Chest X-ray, AP view. Patient: 42 years old, sex M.
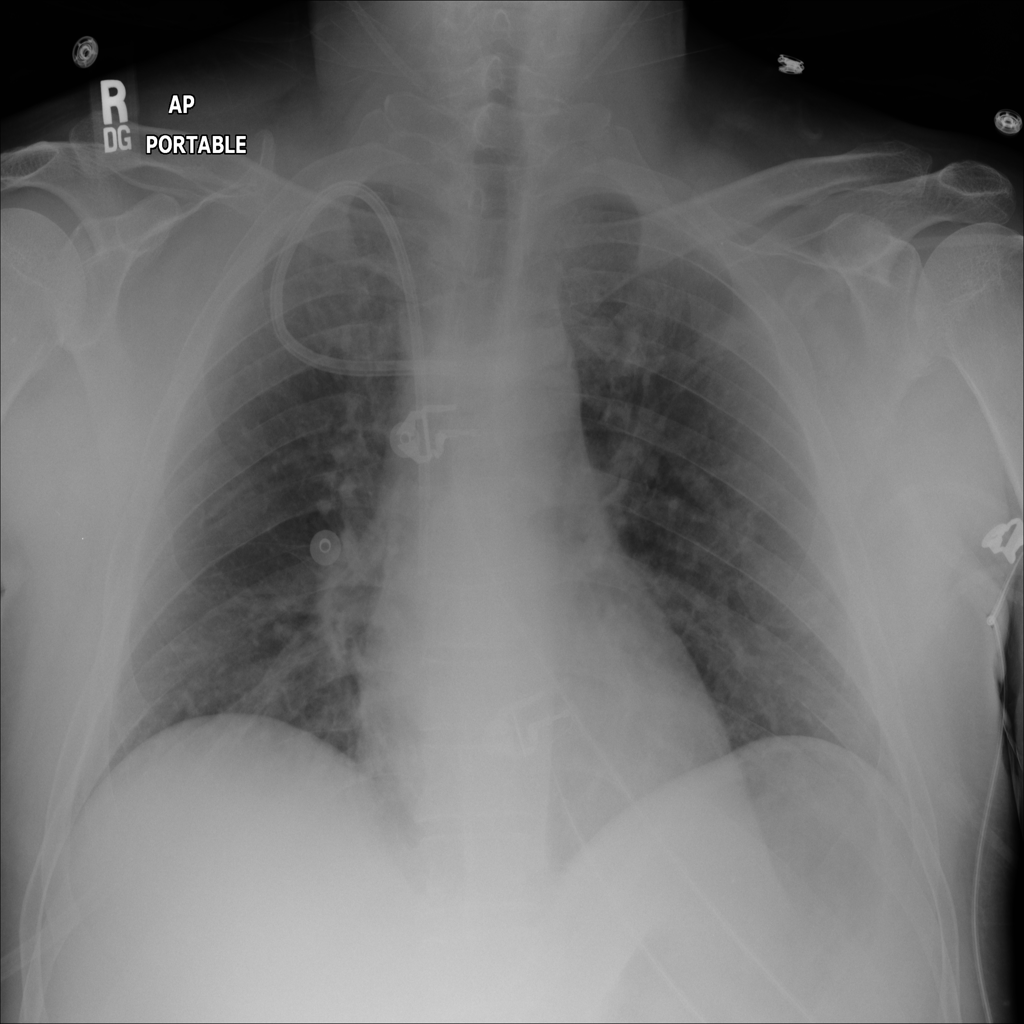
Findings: No Finding